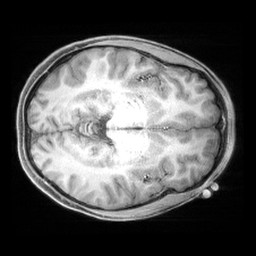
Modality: T1w
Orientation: axial
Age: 21
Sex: female
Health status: healthy
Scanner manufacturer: siemens
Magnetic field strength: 3 T
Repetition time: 2.4 s
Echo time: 0.00194 s